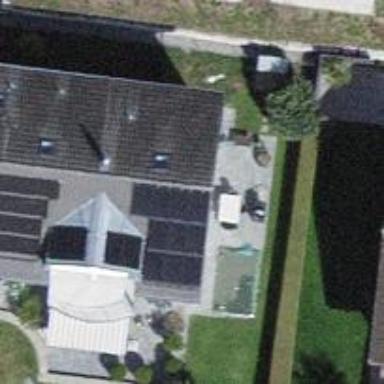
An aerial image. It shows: Solar power generator with photovoltaic panels.